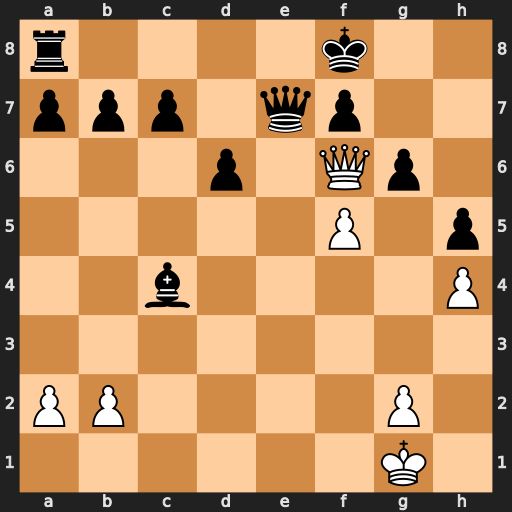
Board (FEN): r4k2/ppp1qp2/3p1Qp1/5P1p/2b4P/8/PP4P1/6K1
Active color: w
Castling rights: -
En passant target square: -
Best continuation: Qh8#